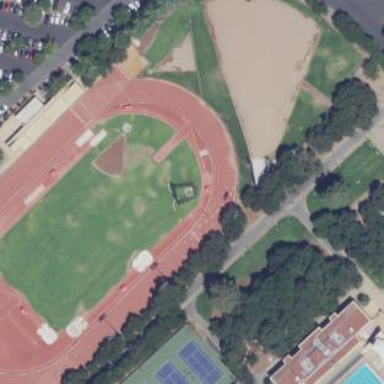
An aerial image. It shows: Athletics pitch for leisure land sports.